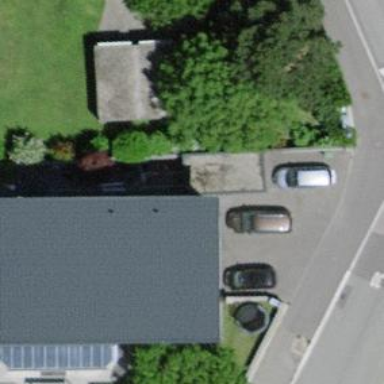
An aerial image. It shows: Apartment building with skillion roof shape.